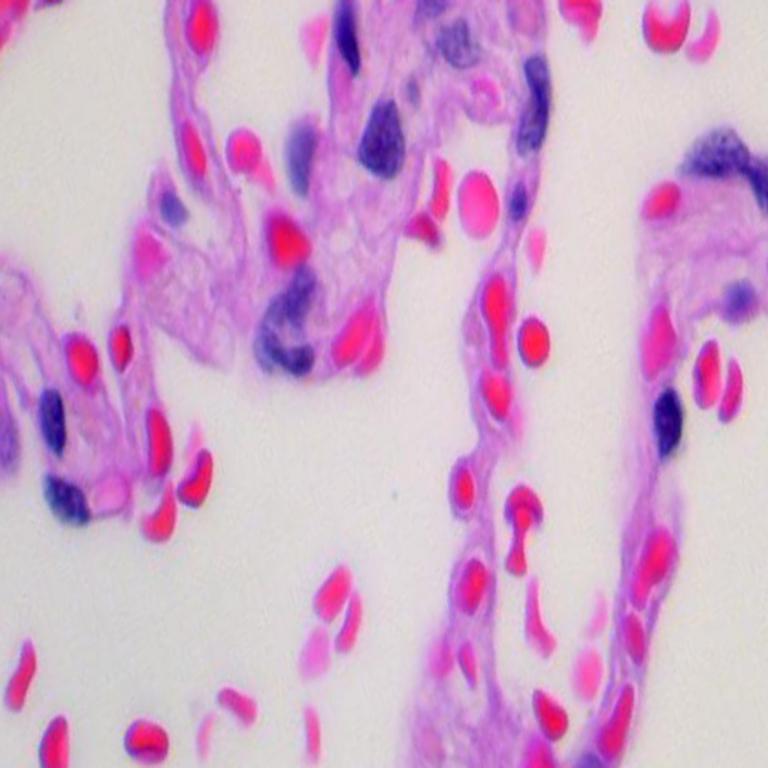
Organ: lung
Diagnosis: benign